Question: I'm trying to get data from a table which is only related through two different tables. For example, I have information "dataA" and need to get information "dataD".

How do I write a query to display dataA and dataD as they relate? I don't want to display all instances of dataD, just the ones that related to dataB and then to dataA. I'm sorry if this doesn't make enough sense.
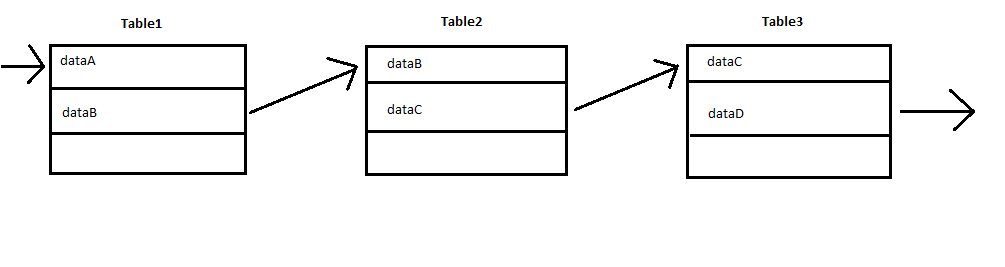
Answer: You'll use JOINs to do this. Specifically, in this case, a LEFT OUTER JOIN is your best bet. Something like:
'''
SELECT
Table1.dataA,
Table3.dataD
FROM
Table1
LEFT OUTER JOIN Table2 ON Table1.dataB = Table2.dataB
LEFT OUTER JOIN Table3 ON Table2.dataC = Table3.dataC
'''